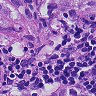
Metastatic tissue present: yes